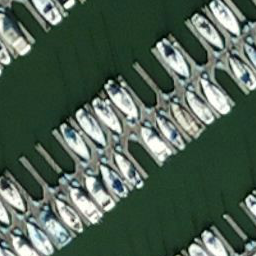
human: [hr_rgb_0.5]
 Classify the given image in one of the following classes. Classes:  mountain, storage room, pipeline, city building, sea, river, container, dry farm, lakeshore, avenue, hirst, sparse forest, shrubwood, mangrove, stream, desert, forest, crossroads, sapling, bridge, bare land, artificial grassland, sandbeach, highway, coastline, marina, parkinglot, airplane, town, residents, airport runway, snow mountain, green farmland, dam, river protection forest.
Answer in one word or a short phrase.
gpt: marina